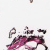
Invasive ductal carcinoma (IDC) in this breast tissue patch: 0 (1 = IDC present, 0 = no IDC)